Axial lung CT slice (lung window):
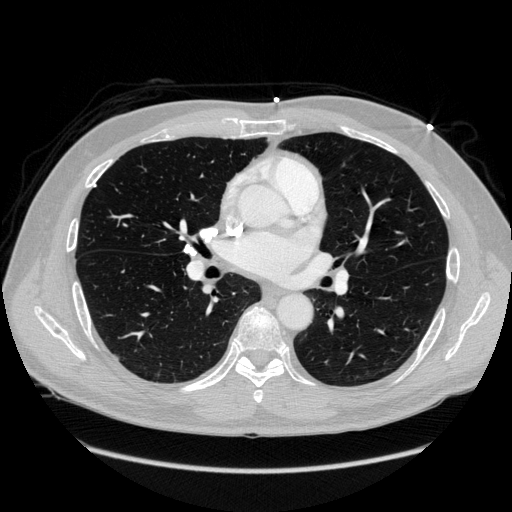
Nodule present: no